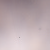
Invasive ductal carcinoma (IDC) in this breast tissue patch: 0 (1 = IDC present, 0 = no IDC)